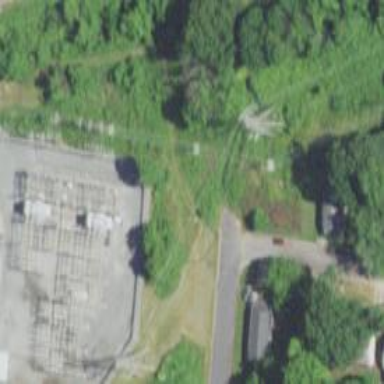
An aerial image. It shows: Distribution level power substation surrounded by fence.